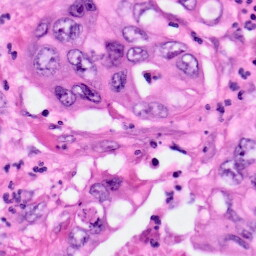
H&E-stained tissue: Pancreatic